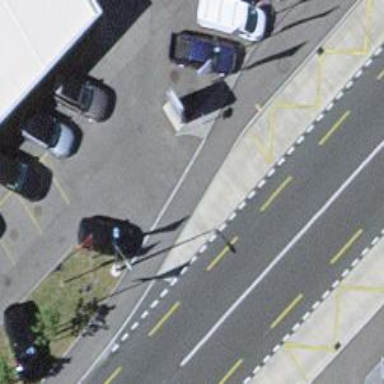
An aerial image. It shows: Asphalt platform serving as public transport and trolleybus stop.